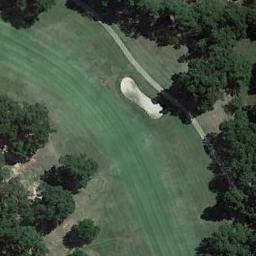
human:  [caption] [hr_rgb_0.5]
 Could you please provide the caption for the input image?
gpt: There is a bunker and a path on a large green lawn on the golf course and many trees .

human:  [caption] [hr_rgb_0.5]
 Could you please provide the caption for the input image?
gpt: Many trees are near the golf course .

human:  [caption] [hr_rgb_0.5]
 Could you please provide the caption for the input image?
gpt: There are five bunkers in this area, Two winding paths and a small river .

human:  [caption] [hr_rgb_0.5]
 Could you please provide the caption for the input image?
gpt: The golf course has a fairway, A road and a sandpit and some barrier trees are on both sides of the fairway .

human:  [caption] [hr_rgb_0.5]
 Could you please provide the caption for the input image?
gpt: The golf course with a bunker near a path .